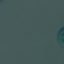
Land use / land cover class: SeaLake